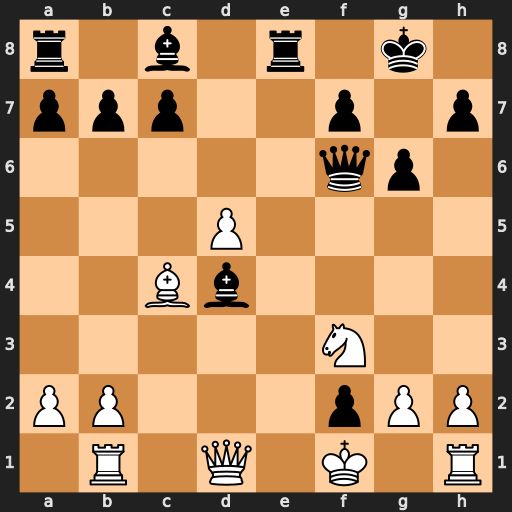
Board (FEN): r1b1r1k1/ppp2p1p/5qp1/3P4/2Bb4/5N2/PP3pPP/1R1Q1K1R
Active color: w
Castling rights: -
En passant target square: -
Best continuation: Qxd4 Qxd4 Nxd4 Re4 Rd1